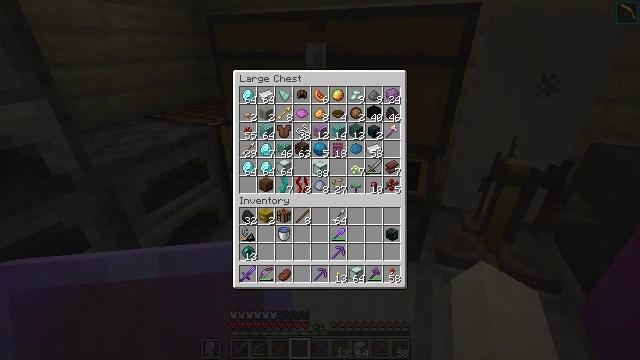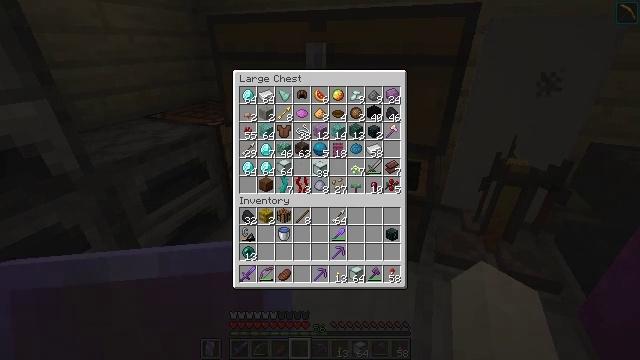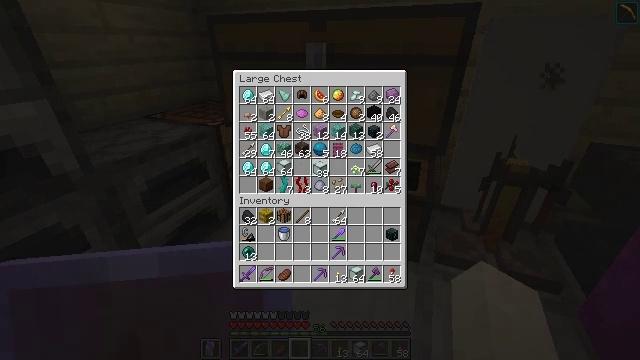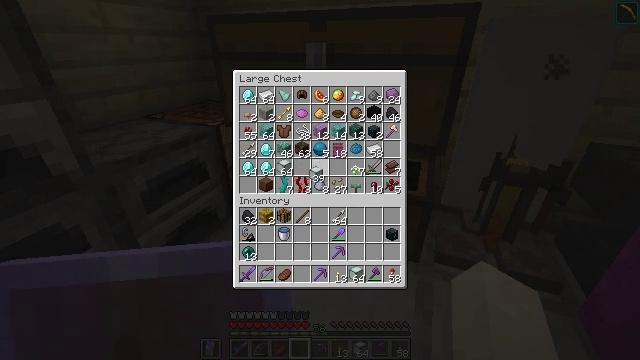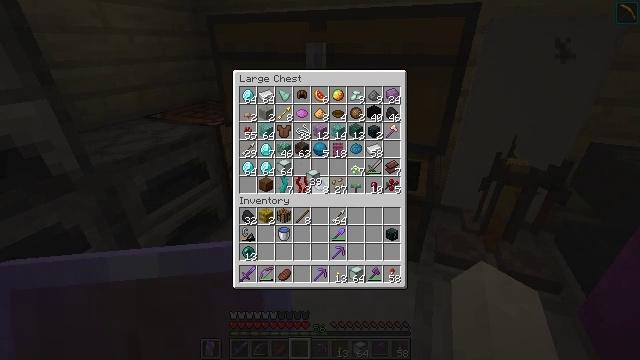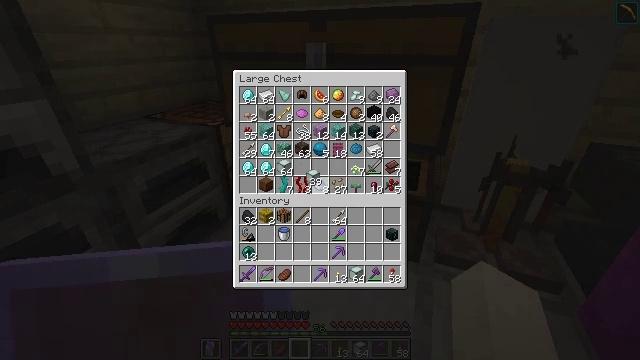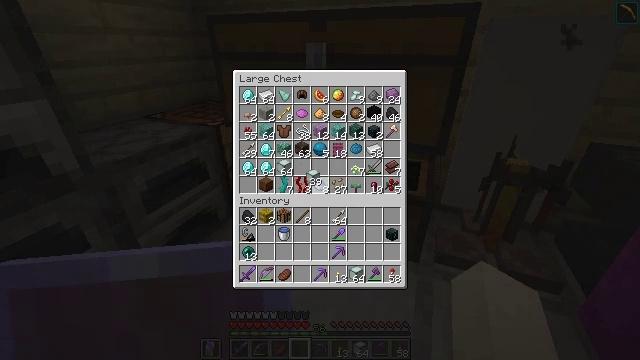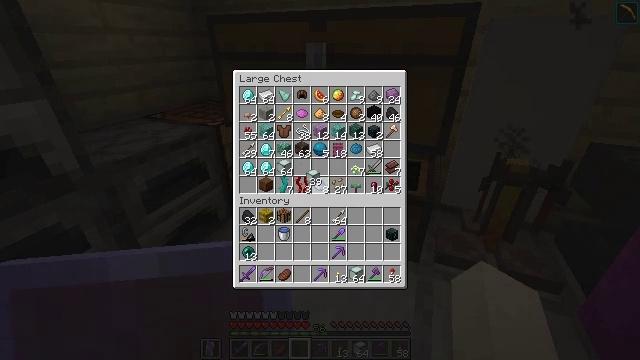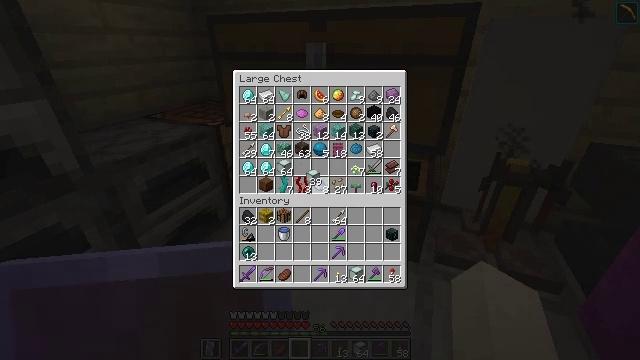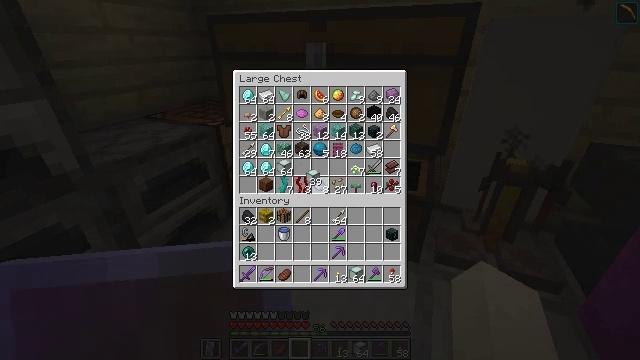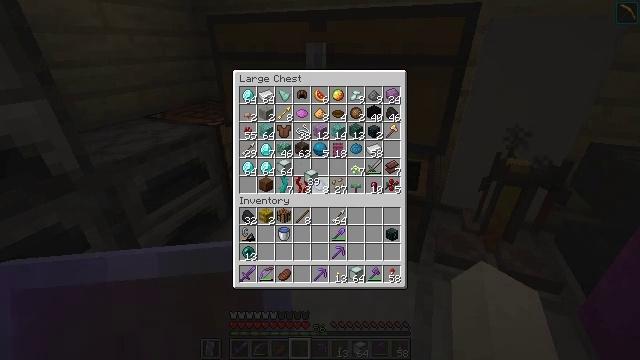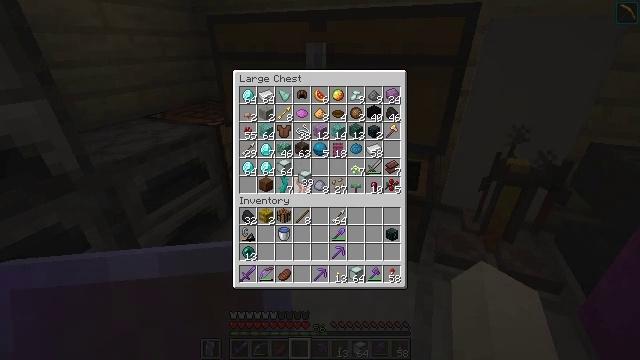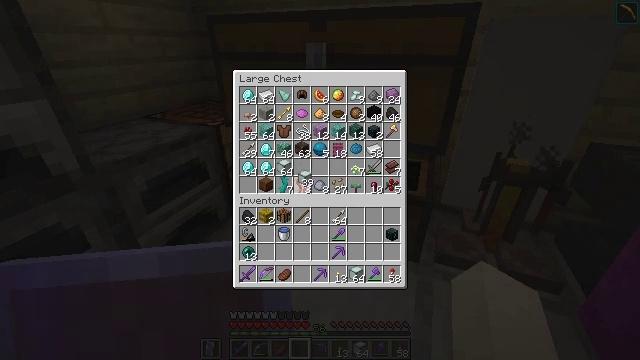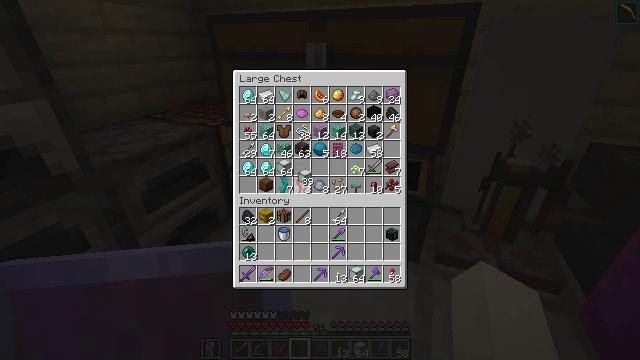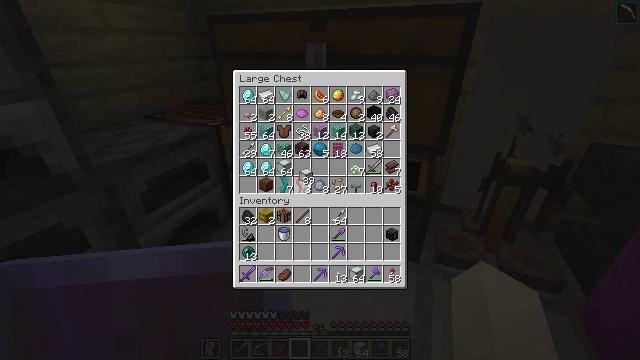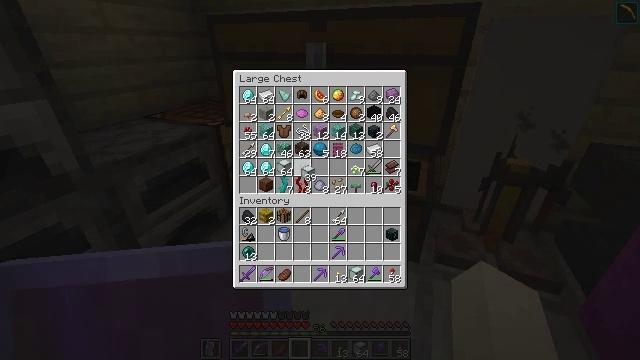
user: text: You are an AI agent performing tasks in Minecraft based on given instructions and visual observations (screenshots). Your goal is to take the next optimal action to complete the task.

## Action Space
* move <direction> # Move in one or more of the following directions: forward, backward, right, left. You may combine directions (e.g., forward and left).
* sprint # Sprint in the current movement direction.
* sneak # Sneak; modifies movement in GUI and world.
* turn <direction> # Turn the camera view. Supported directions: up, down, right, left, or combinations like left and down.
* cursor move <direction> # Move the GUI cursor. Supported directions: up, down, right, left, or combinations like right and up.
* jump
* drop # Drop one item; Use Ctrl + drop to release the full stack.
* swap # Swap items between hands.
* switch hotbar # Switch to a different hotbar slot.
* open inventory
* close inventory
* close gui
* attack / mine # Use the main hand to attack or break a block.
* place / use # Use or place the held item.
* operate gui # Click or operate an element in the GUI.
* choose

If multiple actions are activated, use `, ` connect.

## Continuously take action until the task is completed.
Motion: motion action
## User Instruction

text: Mine the green carpet.
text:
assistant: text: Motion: no_op
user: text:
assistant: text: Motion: no_op
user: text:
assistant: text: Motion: no_op
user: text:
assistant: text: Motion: no_op
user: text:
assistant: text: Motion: no_op
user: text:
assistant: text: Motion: no_op
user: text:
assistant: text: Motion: no_op
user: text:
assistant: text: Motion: no_op
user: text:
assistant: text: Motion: no_op
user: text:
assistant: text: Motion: no_op
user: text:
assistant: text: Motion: no_op
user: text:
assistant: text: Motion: no_op
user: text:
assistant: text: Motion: no_op
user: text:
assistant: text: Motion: no_op
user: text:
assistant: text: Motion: no_op
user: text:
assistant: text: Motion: no_op
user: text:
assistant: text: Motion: no_op
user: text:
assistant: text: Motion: no_op
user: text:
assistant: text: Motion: no_op
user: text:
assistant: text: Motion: no_op
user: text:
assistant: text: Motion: no_op
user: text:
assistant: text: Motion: no_op
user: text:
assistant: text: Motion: use / place
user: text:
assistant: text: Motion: use / place
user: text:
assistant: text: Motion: use / place
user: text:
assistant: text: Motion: no_op
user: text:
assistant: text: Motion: use / place
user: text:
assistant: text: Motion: use / place
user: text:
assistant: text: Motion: use / place
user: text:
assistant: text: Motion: no_op